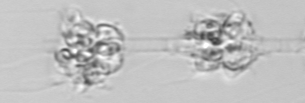
Label: Leptocylindrus_mediterraneus